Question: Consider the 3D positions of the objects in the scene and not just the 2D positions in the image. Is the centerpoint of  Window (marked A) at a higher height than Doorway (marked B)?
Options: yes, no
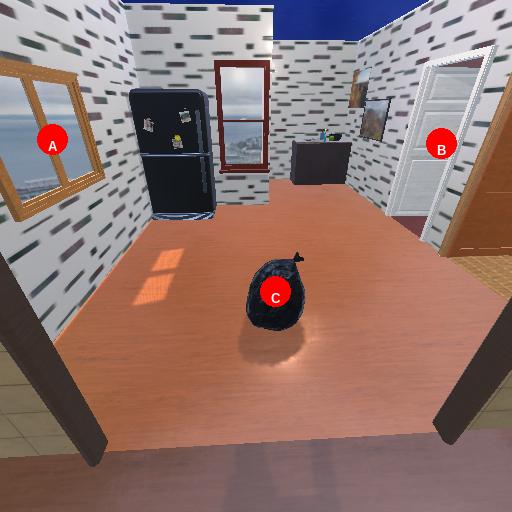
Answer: yes